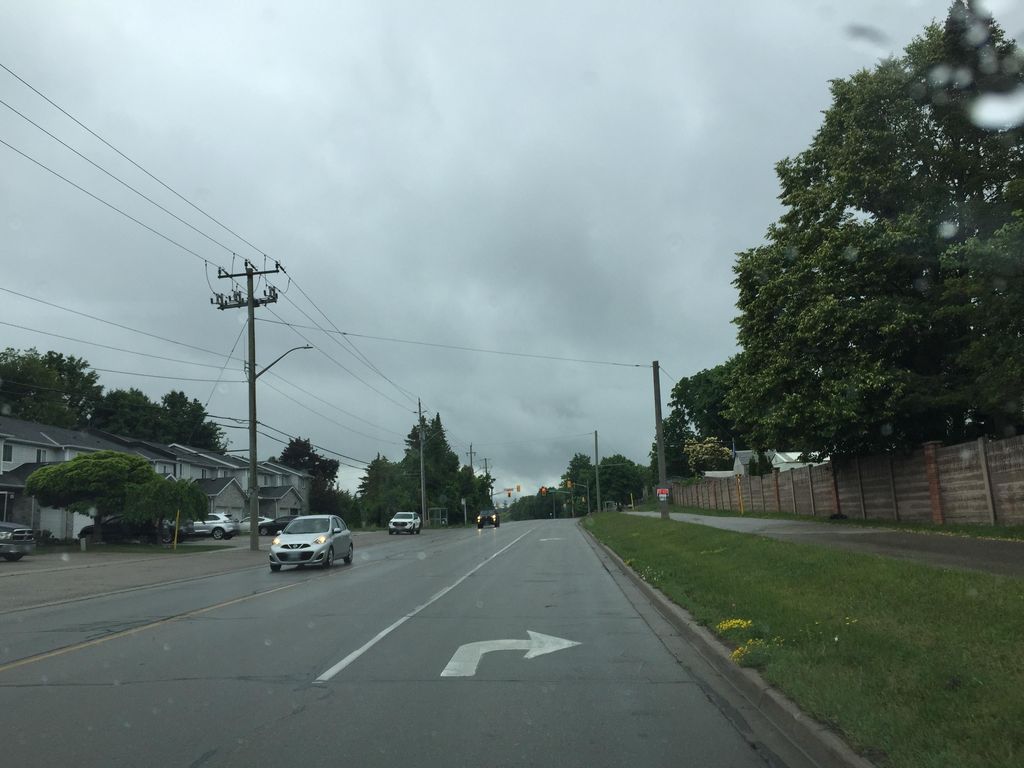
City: kitchener-waterloo